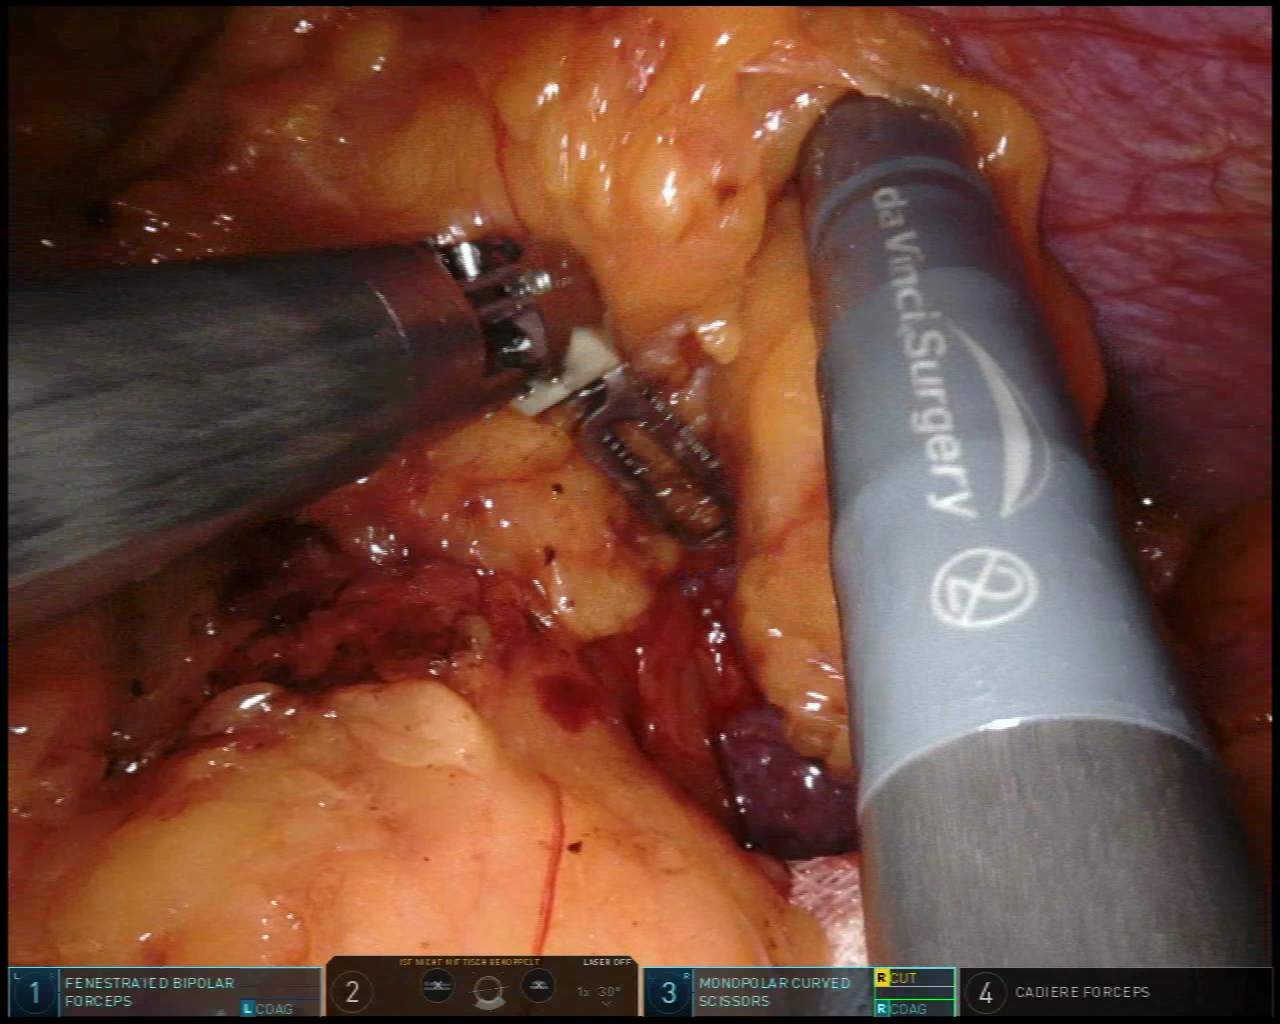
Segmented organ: abdominal_wall
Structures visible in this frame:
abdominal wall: yes
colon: no
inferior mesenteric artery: no
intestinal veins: no
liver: no
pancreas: no
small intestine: no
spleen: yes
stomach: no
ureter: no
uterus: no
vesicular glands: no